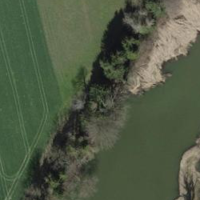
EUNIS habitat code: 14
Species observed at this site:
Gonepteryx rhamni
Aglais io
Cicindela campestris